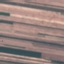
Land use / land cover class: AnnualCrop